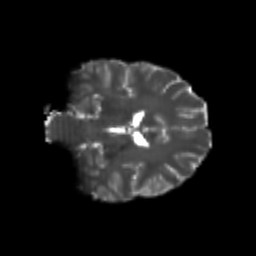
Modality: T2w
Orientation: coronal
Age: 21
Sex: male
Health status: healthy
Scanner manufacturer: philips
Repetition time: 7.39 s
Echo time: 0.08599 s